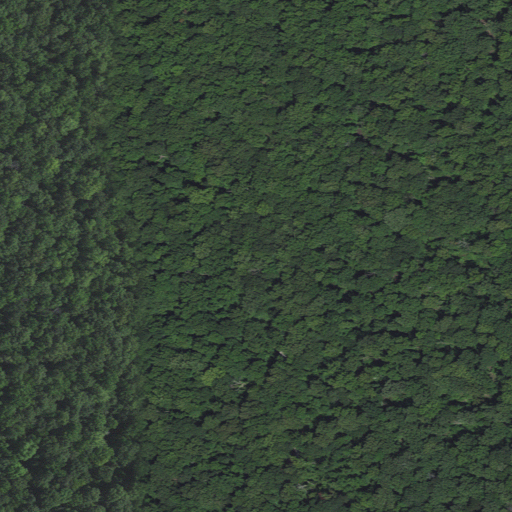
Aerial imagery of plain(s) in Arkansas named Hatchie Coon Island containing woody wetlands and open development